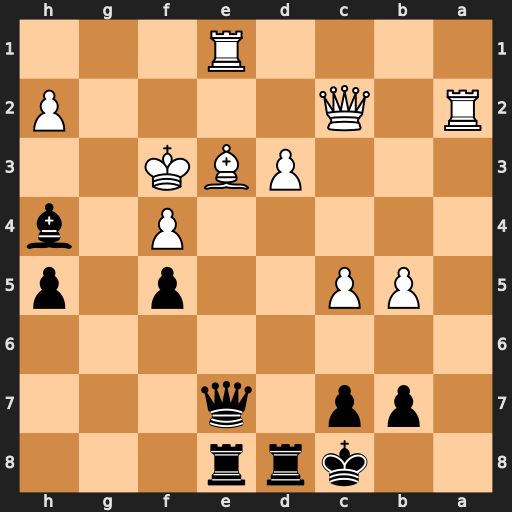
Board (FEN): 2krr3/1pp1q3/8/1PP2p1p/5P1b/3PBK2/R1Q4P/4R3
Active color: b
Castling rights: -
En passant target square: -
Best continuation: Bxe1 Ra8+ Kd7 c6+ Ke6